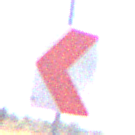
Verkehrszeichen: RichtungstafelnInKurvenKleinRechts
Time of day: Midday
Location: Outdoor (Nature)
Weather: Clear
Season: NotSpecified
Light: Natural